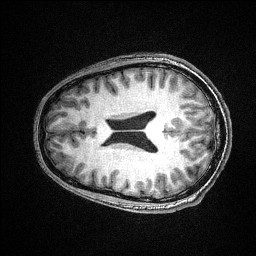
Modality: T1w
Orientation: axial
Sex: male
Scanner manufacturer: siemens
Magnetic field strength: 3 T
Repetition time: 2.3 s
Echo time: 0.00336 s